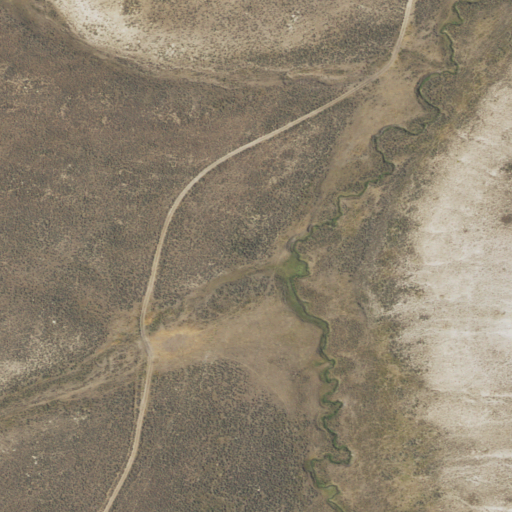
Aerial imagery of valley in Wyoming named Anna Holt Draw containing shrub, open development, and herbaceous wetlands